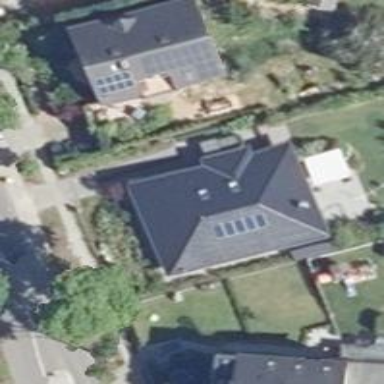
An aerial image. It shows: Detached building with pyramidal roof shape.